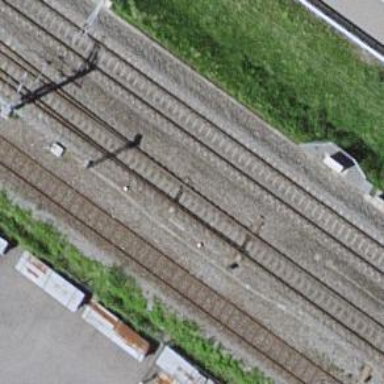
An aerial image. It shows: Single railway track with electrified contact line.